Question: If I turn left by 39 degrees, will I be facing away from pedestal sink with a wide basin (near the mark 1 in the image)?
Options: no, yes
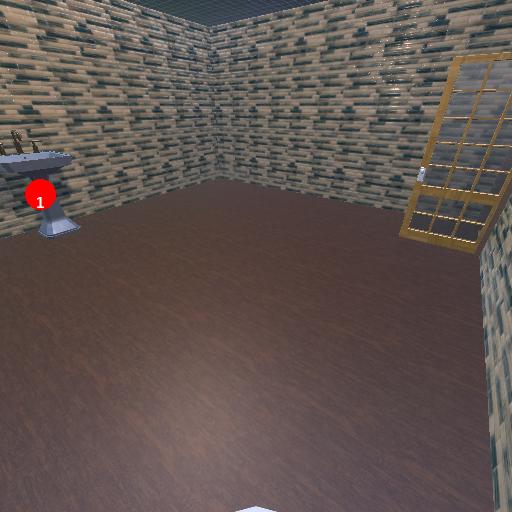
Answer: no